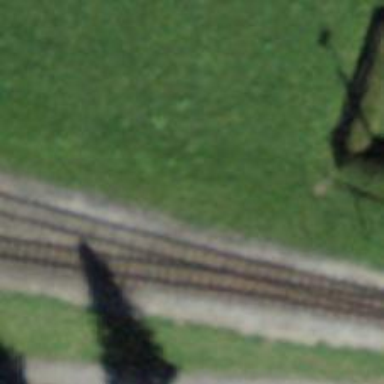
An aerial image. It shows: Narrow-gauge railway track with electrified contact line. The railway has one track.